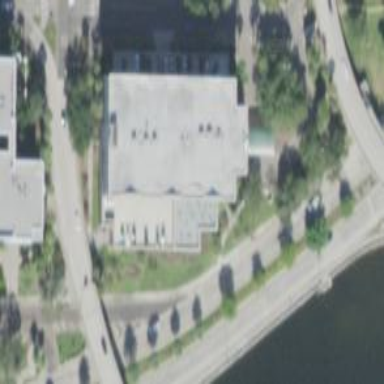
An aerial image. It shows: Office building.